Interaction volume radius: 10 \u00c5
Interaction volume height: 20 \u00c5
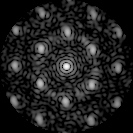
Disorder parameter: 0.4018